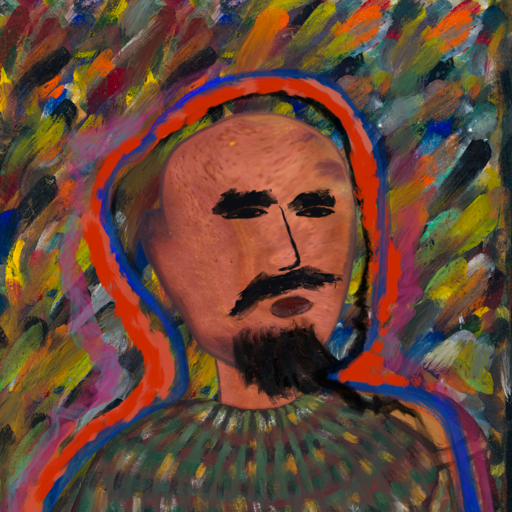
Background: An_Impression, Head And Neck Side: Mother_And_Son_Mother, Face Side: Mosgoul, Bust: After_Raid, Hair Side: Experience, Head Accessory: Blank, Second Necklace: Blank, Necklace: Blank, Baby: Blank